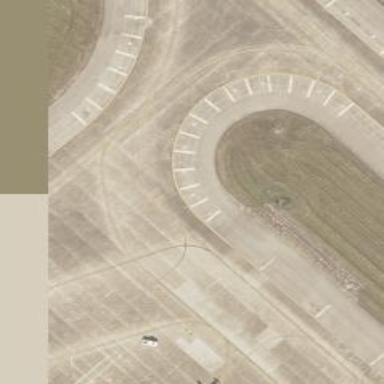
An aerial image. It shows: View of taxiway at the airport.